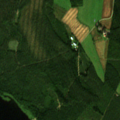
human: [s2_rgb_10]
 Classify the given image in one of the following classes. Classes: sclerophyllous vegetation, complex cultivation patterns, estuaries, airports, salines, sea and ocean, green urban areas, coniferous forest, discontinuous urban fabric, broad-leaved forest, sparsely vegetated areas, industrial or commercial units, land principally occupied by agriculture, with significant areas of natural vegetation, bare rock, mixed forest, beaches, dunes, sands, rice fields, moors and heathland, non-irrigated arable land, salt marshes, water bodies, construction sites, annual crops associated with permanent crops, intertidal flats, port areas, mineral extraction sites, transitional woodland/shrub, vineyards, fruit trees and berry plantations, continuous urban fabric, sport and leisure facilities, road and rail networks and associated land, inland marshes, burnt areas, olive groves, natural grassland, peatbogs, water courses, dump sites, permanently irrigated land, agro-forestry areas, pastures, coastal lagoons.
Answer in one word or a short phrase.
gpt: non-irrigated arable land, land principally occupied by agriculture, with significant areas of natural vegetation, coniferous forest, mixed forest, water bodies